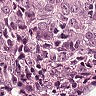
Metastatic tissue present: yes